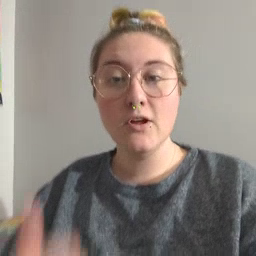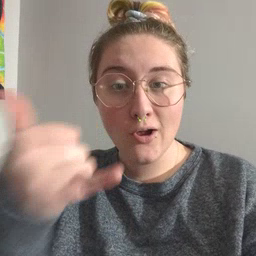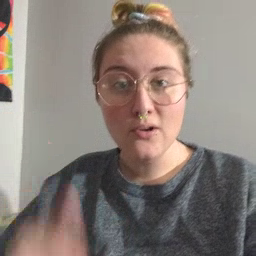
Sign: callonphone